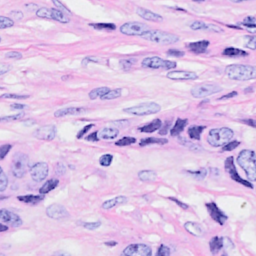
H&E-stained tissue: Breast